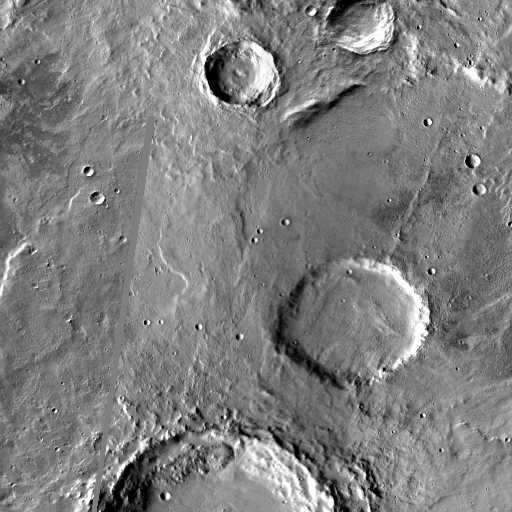
Crater classes present: Background, Other, Layered, Secondary